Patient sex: M
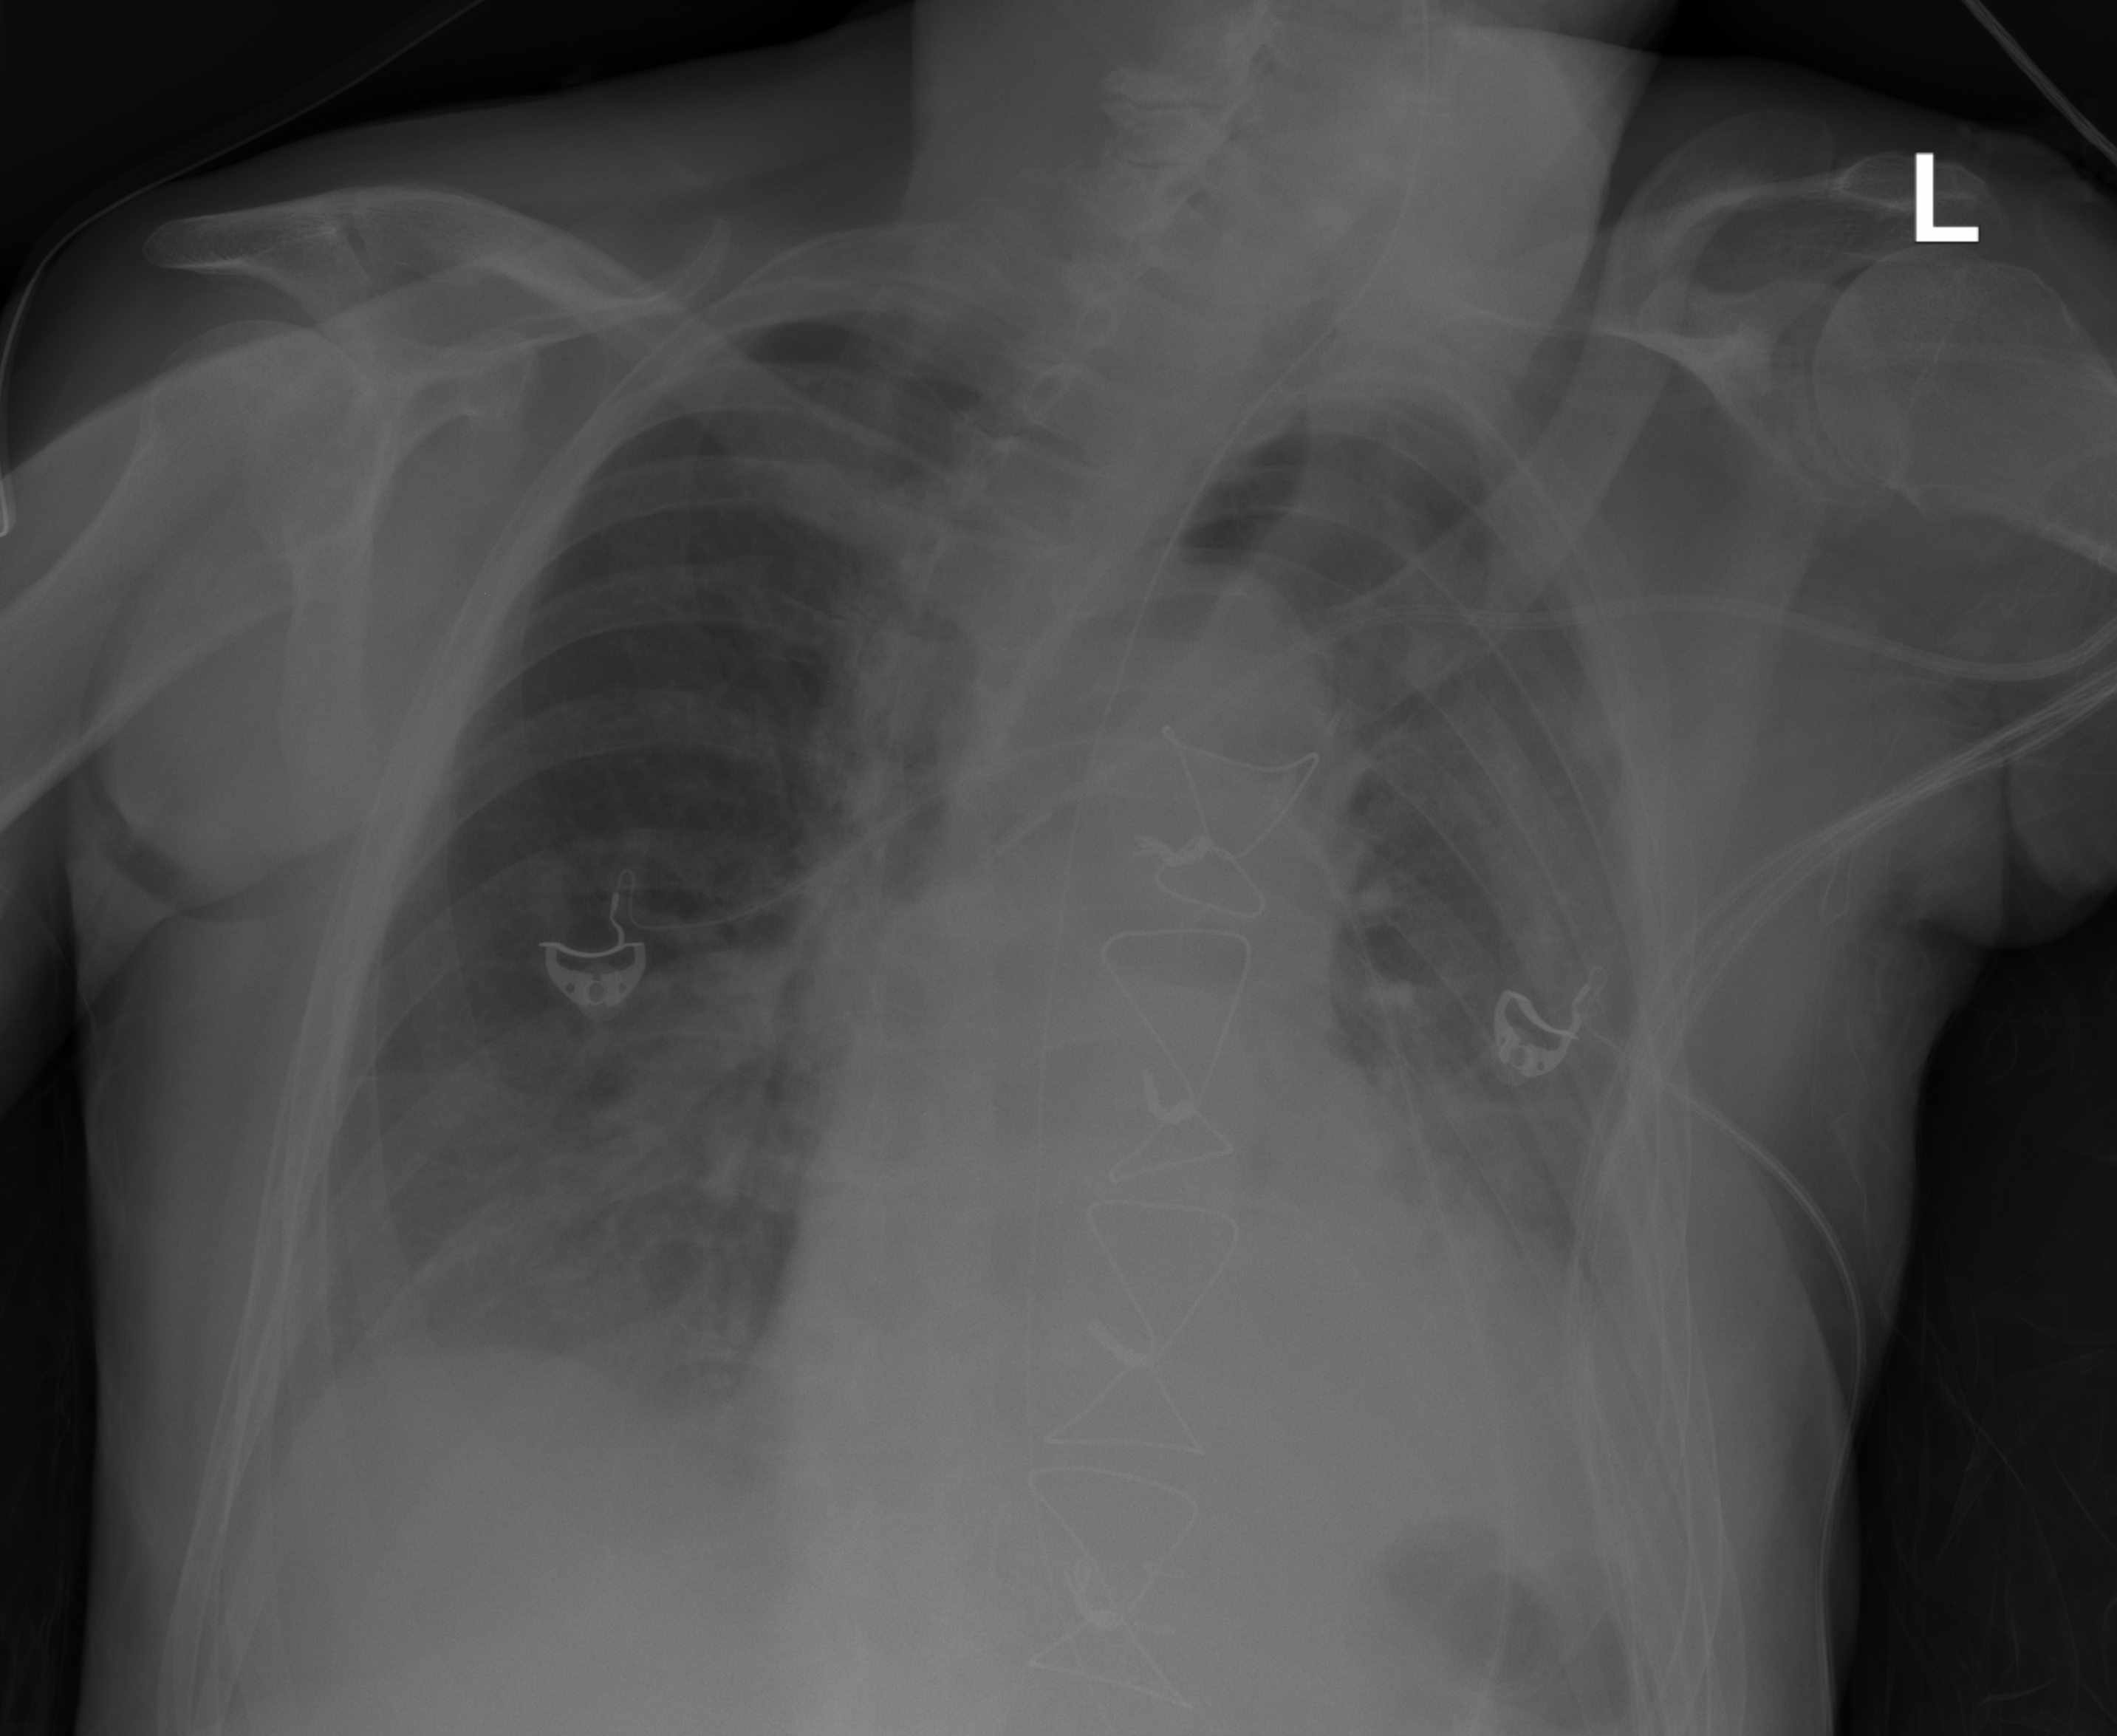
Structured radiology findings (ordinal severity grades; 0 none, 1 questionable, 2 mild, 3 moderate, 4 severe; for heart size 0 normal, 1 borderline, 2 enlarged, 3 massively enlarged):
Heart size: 2
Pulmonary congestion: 2
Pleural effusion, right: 0
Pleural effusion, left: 3
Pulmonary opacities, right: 0
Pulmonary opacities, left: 0
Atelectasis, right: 2
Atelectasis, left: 2